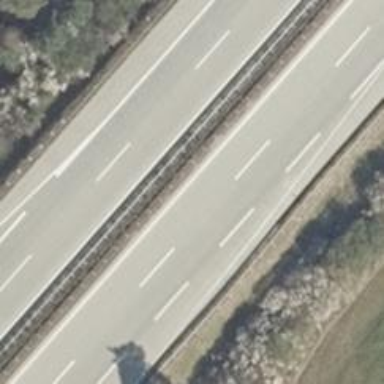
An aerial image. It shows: Concrete motorway.